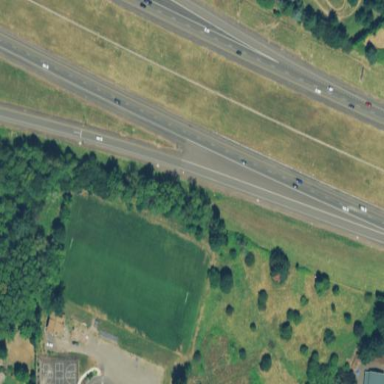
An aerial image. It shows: Rugby union pitch for leisure land.